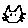
Label: cat